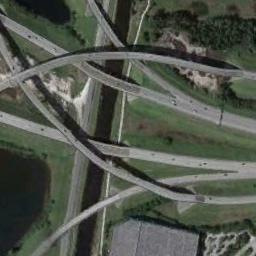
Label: overpass